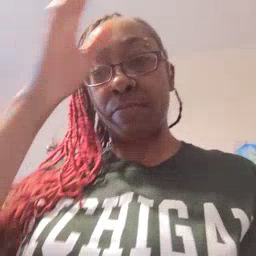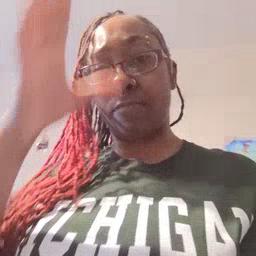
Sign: man